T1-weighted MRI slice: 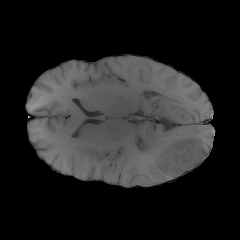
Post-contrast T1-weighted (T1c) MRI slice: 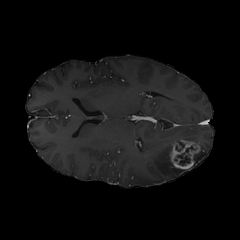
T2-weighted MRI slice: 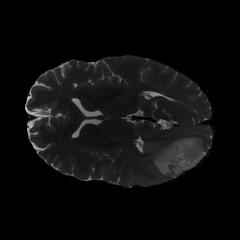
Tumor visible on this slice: yes